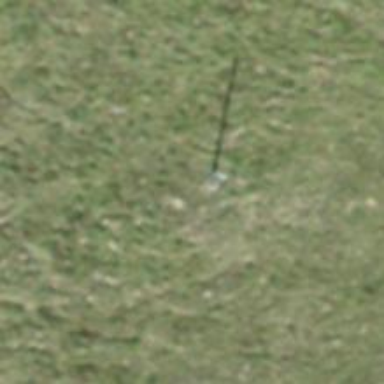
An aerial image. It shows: Power pole.